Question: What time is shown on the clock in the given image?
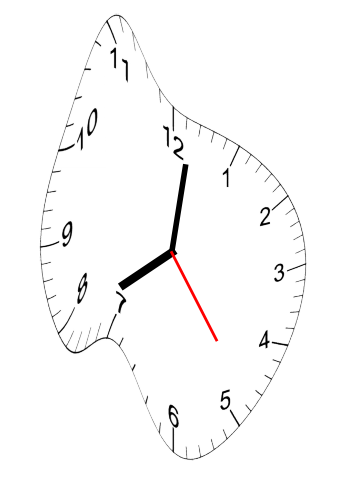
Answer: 08:01:24